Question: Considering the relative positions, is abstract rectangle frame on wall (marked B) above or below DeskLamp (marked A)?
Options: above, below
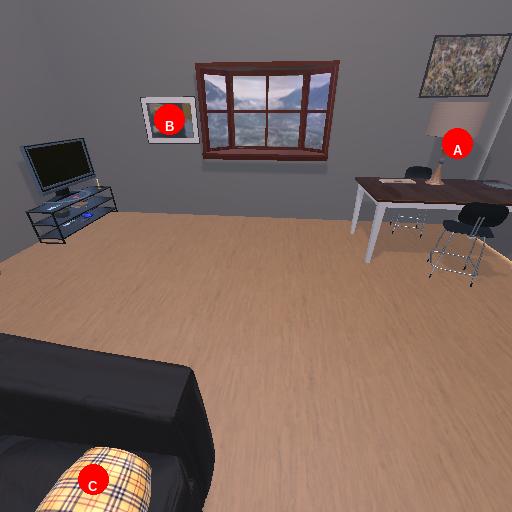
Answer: above